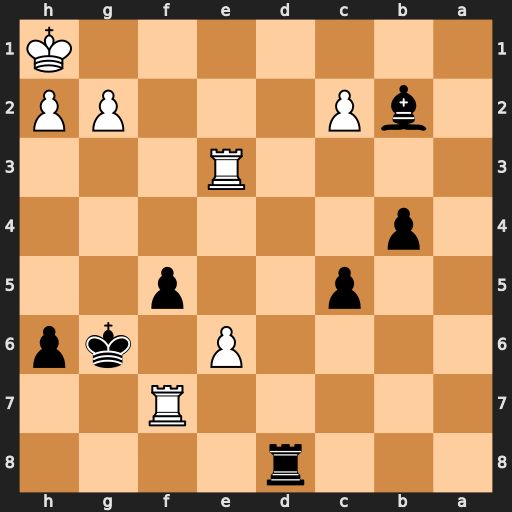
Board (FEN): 3r4/5R2/4P1kp/2p2p2/1p6/4R3/1bP3PP/7K
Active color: b
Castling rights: -
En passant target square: -
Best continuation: Rd1+ Re1 Rxe1#